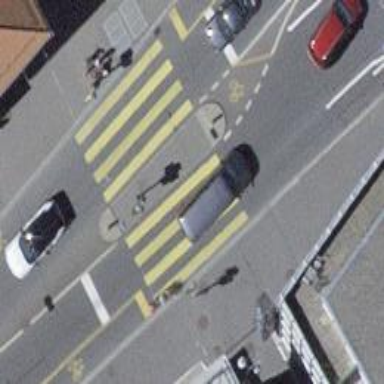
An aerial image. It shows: Road crossing with traffic signals and pedestrian island.